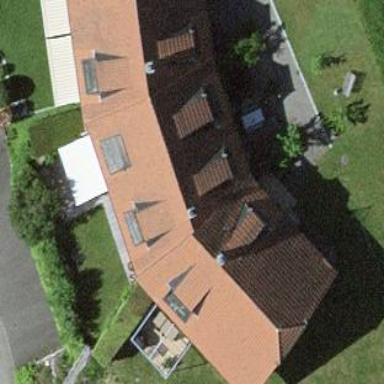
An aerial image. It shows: Terrace building.